Aerial crown-view tile of a tropical tree (Barro Colorado Island, Panama), acquired 20250915:
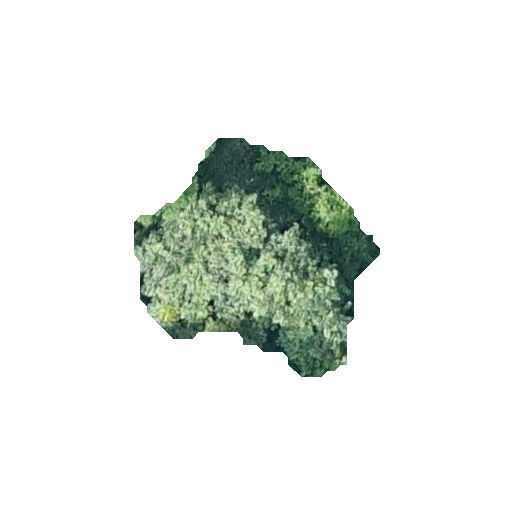
Species: Protium panamense
GBIF accepted scientific name: Protium panamense
Crown area: 54.538 m²